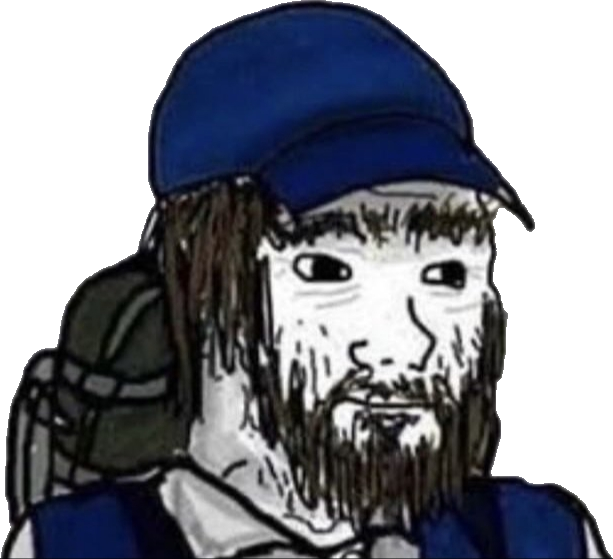
Label: 5_Doomer